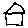
Label: house